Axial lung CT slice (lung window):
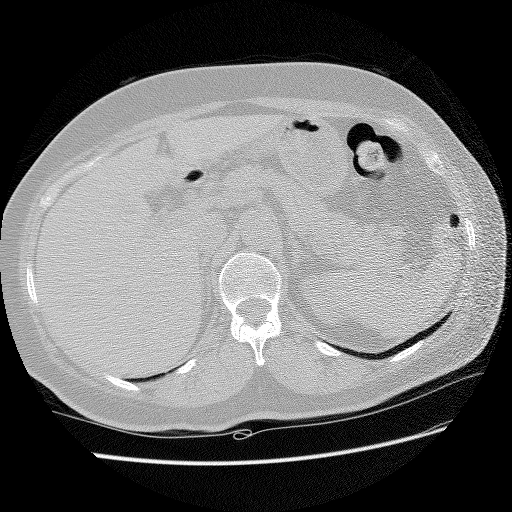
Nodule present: no